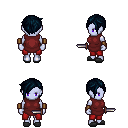
a pixel art fantasy rpg character, female body template, dark elf, purple skin, maroon tunic, red pants, raven pixie cut hairstyle, leather bracers, gray slippers, dagger, four views (front, back, left, right), 2x2 character sprite sheet, small pixel art, hard edges, no anti-aliasing